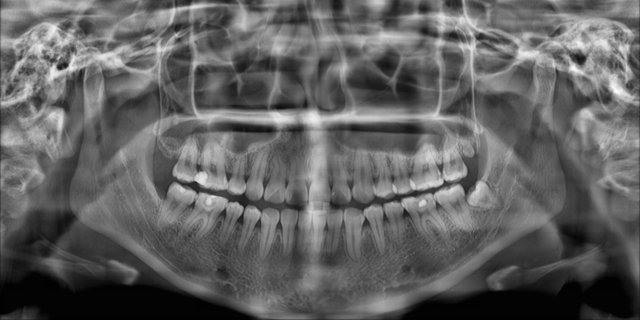
adult